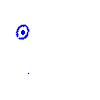
Particle: proton